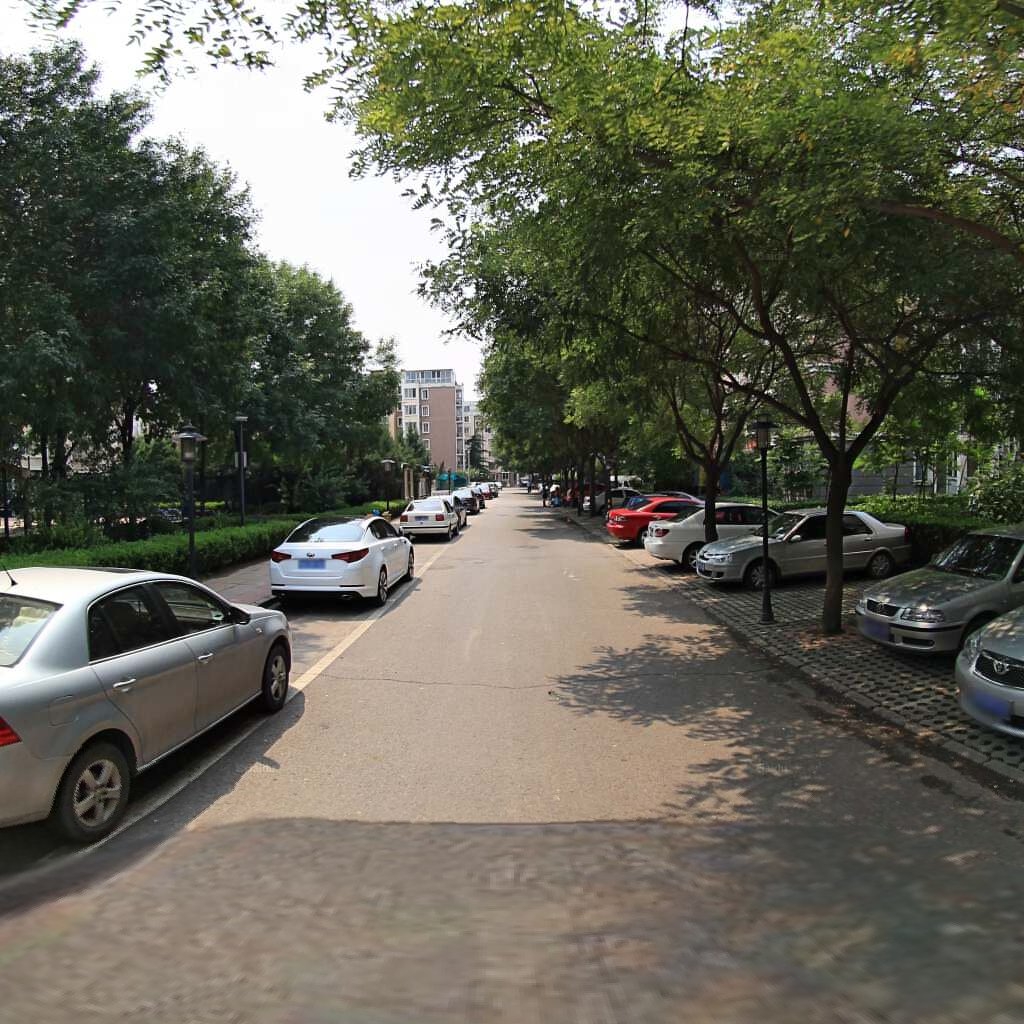
Region: Chaoyang
Road damage annotations: transverse crack